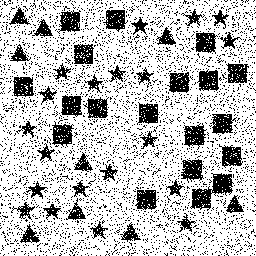
Squares: 19
Triangles: 9
Stars: 20
Total shapes: 48